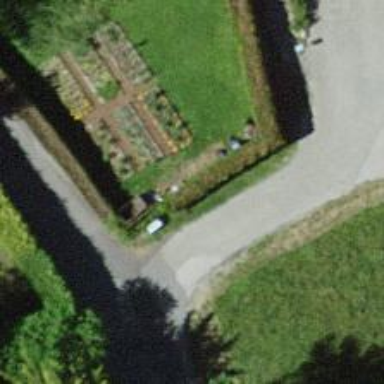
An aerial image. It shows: Garden area designated for leisure land.